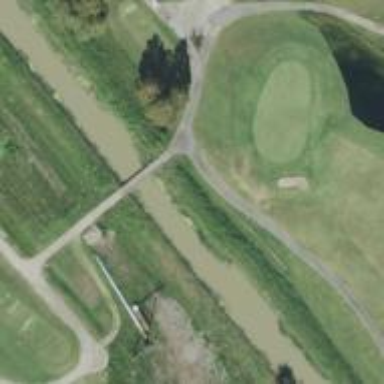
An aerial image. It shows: Pathway for golfing.